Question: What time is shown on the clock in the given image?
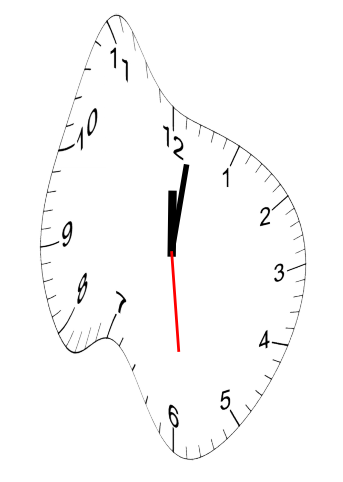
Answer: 12:01:29